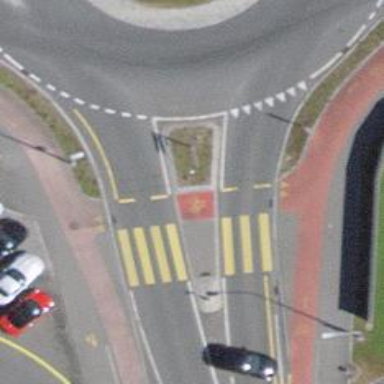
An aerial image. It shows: Traffic calming island.